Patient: sex F, age 75
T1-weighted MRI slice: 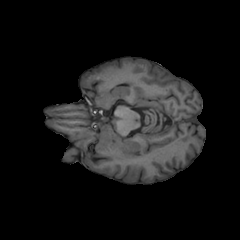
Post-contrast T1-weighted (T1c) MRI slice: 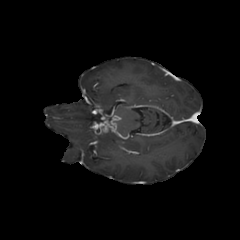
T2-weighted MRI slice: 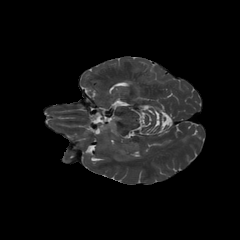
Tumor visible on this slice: yes
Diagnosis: Glioblastoma, IDH-wildtype
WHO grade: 4